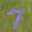
Label: 7